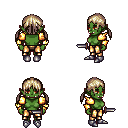
a pixel art fantasy rpg character, female body template, orc, green skin, gold arm armor, gold greaves, white blonde twin-tailed hairstyle, metal boots, dagger, four views (front, back, left, right), 2x2 character sprite sheet, small pixel art, hard edges, no anti-aliasing